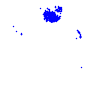
Particle: electron